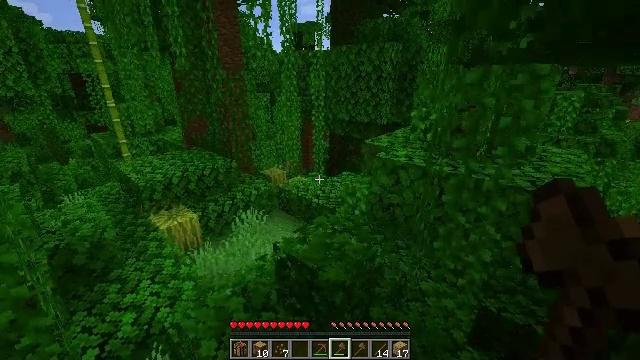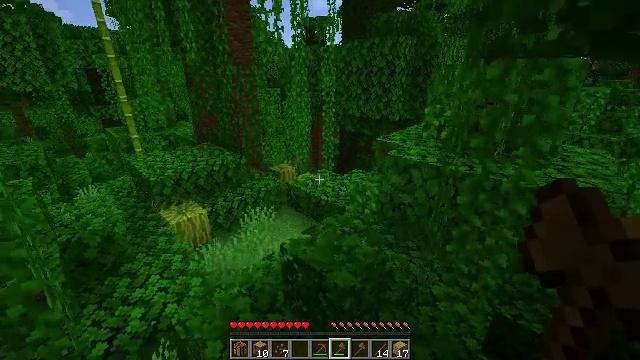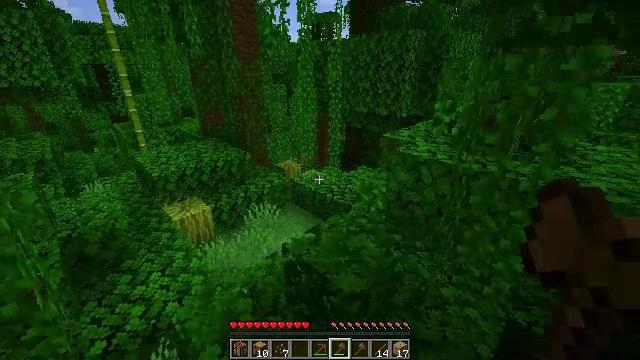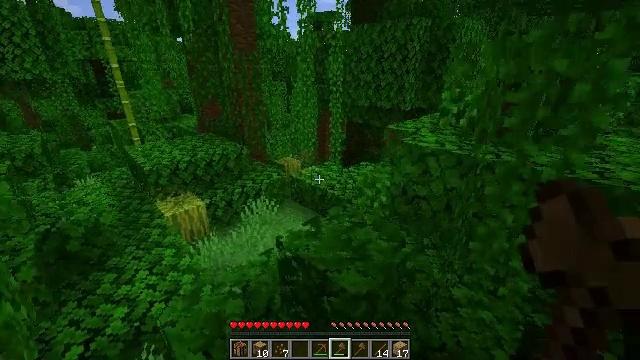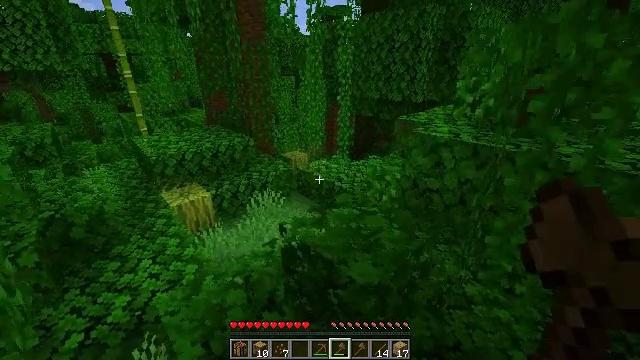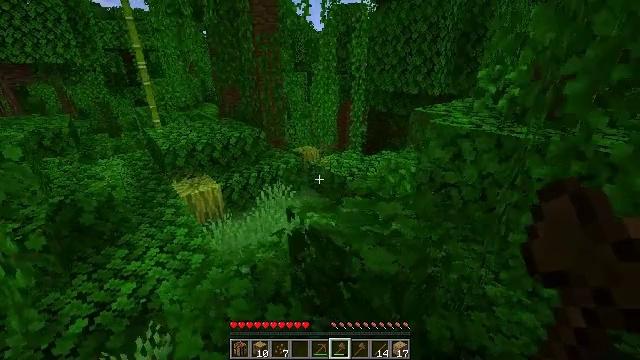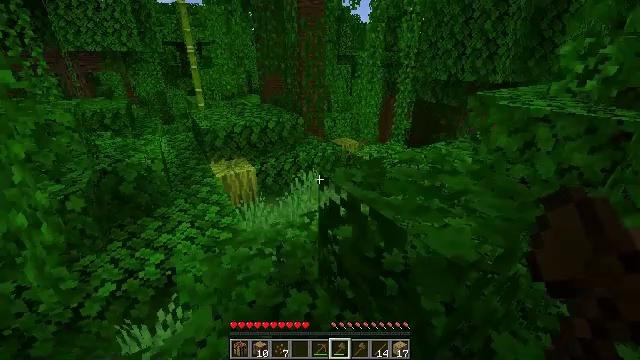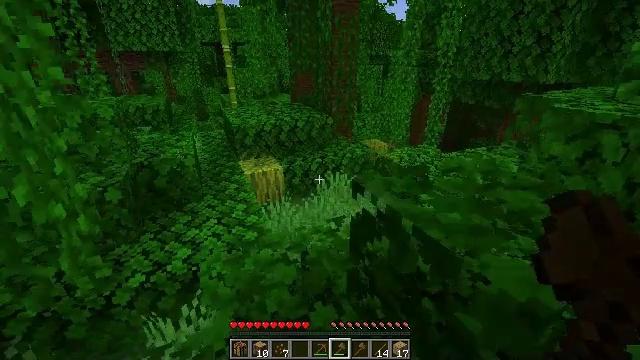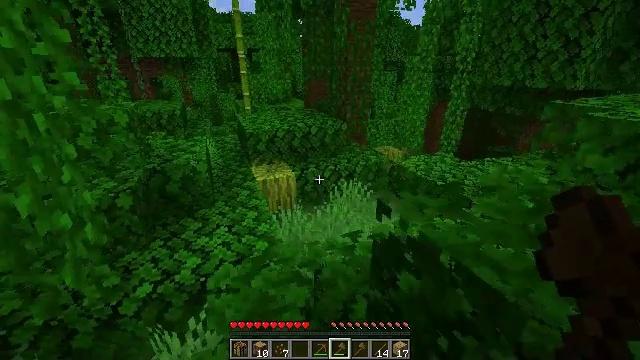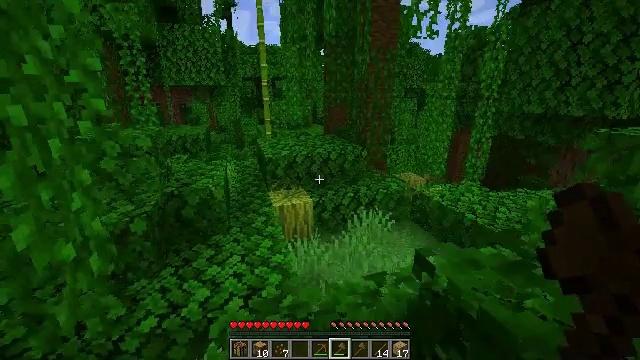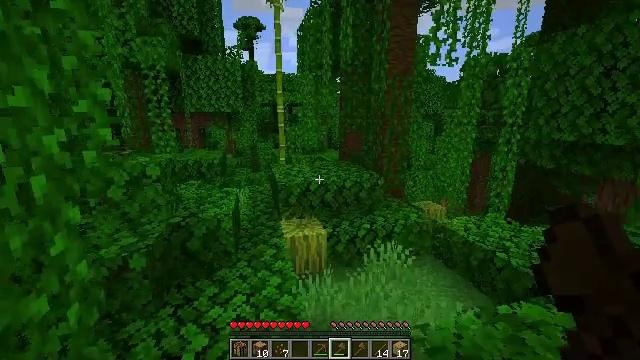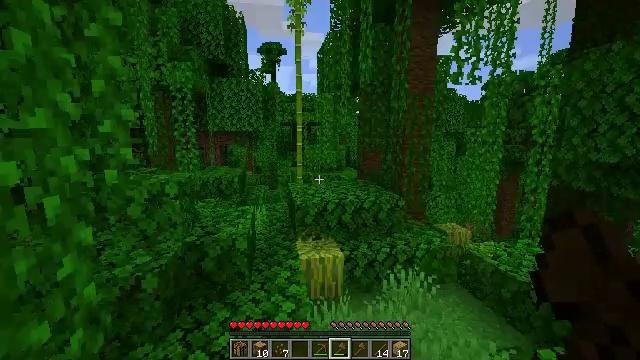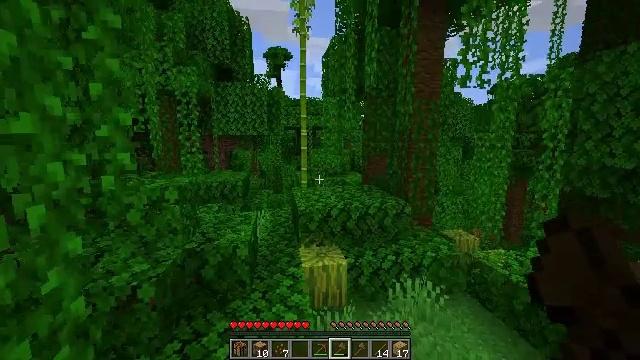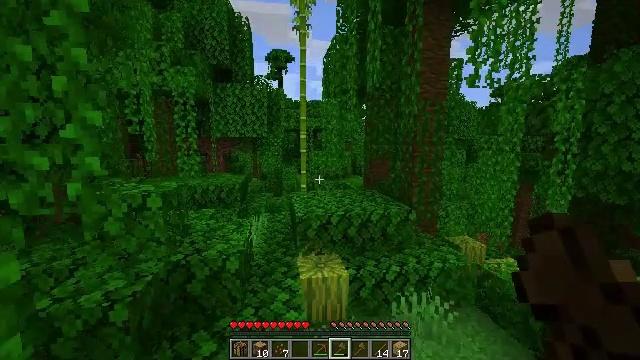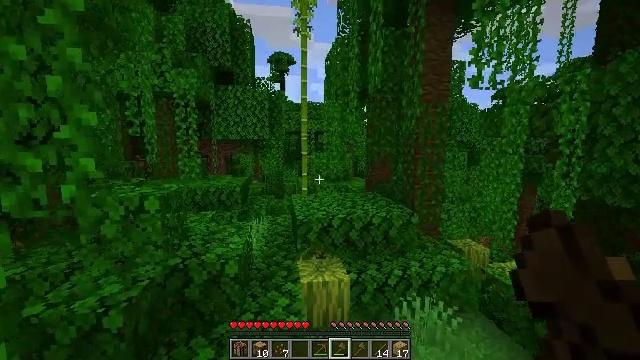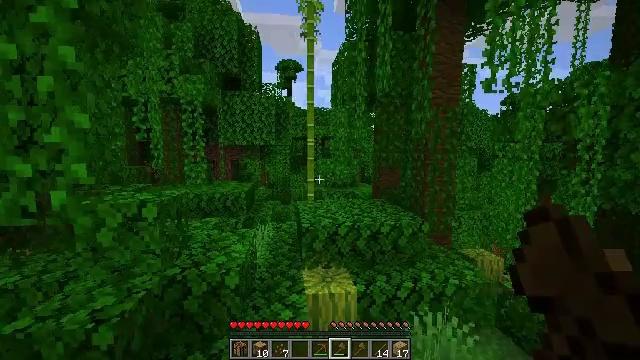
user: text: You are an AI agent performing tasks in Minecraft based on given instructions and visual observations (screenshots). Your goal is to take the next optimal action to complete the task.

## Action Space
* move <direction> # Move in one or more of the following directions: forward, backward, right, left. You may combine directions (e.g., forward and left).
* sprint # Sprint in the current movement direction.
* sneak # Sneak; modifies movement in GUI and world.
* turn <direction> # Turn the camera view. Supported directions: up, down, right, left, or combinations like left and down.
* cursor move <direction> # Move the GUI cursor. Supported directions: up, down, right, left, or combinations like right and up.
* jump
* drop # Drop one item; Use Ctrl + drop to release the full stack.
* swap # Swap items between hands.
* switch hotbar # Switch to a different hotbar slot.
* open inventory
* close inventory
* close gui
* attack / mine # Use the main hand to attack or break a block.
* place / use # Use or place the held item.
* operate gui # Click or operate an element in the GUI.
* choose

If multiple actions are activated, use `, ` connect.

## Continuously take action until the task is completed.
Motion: motion action
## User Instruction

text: Break the bamboo stalk.
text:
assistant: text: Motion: move forward, turn left
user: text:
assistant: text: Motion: move forward, turn left
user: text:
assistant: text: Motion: move forward
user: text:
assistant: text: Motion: move forward and move left, turn left
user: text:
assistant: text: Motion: move forward and move left, turn left
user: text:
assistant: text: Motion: move forward and move left, turn left
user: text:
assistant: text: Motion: move forward and move left, turn left
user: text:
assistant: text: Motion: move forward, turn left and up
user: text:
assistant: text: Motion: move forward, turn left and up
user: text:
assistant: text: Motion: move forward, turn left and up
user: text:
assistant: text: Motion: move forward, turn left and up
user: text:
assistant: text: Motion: move forward, turn left
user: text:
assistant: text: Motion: move forward
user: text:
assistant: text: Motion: move forward
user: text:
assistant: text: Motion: turn left and up
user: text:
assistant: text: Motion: turn left and up
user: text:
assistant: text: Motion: turn left
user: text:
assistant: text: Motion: move forward
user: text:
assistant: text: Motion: move forward
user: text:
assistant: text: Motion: move forward
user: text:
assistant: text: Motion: move forward and move left, turn up
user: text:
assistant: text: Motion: move forward and move left, turn up
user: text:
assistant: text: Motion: move forward and move left, turn up
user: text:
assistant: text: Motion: move forward and move left, turn left and up
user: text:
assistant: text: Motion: move forward and move left, turn up
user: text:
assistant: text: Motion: move forward
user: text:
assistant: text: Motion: move forward
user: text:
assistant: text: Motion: move forward
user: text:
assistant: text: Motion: move forward
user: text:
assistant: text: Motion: move forward